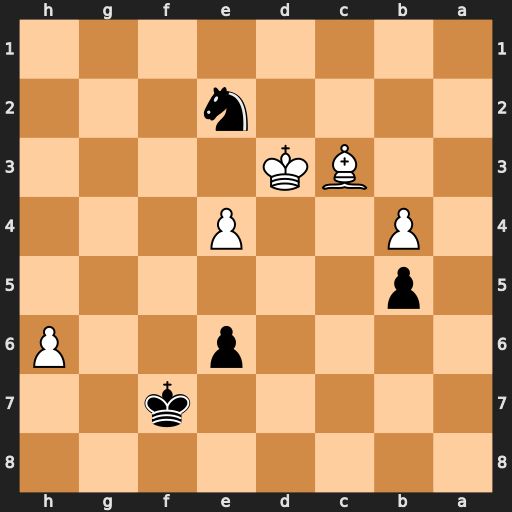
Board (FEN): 8/5k2/4p2P/1p6/1P2P3/2BK4/4n3/8
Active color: b
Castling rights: -
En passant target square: -
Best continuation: Nxc3 Kxc3 e5 h7 Kg7 h8=B+ Kxh8